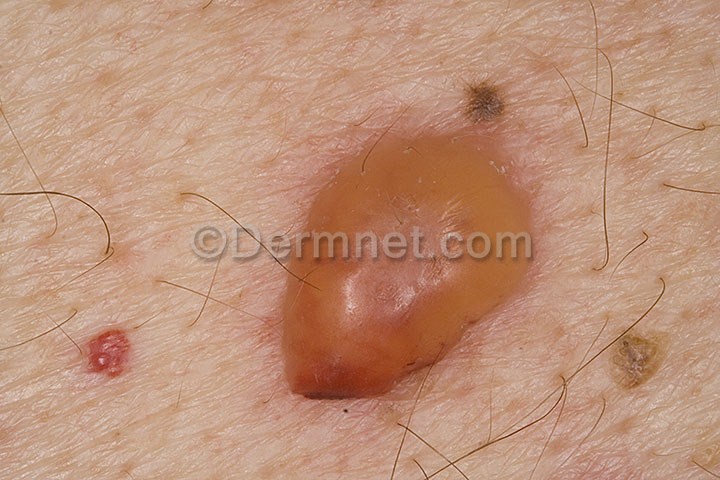
Disease: Bullous Disease Photos